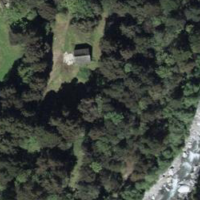
EUNIS habitat code: 41
Species observed at this site:
Cirsium vulgare
Euplagia quadripunctaria
Silene latifolia
Trifolium pratense